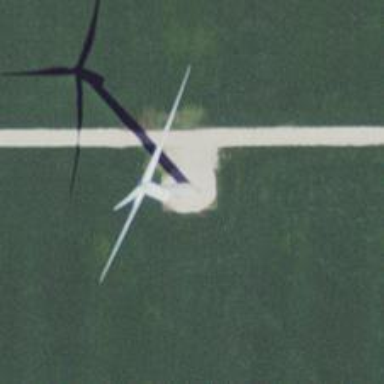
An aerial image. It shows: Wind generator using wind turbines of horizontal axis.